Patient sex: M
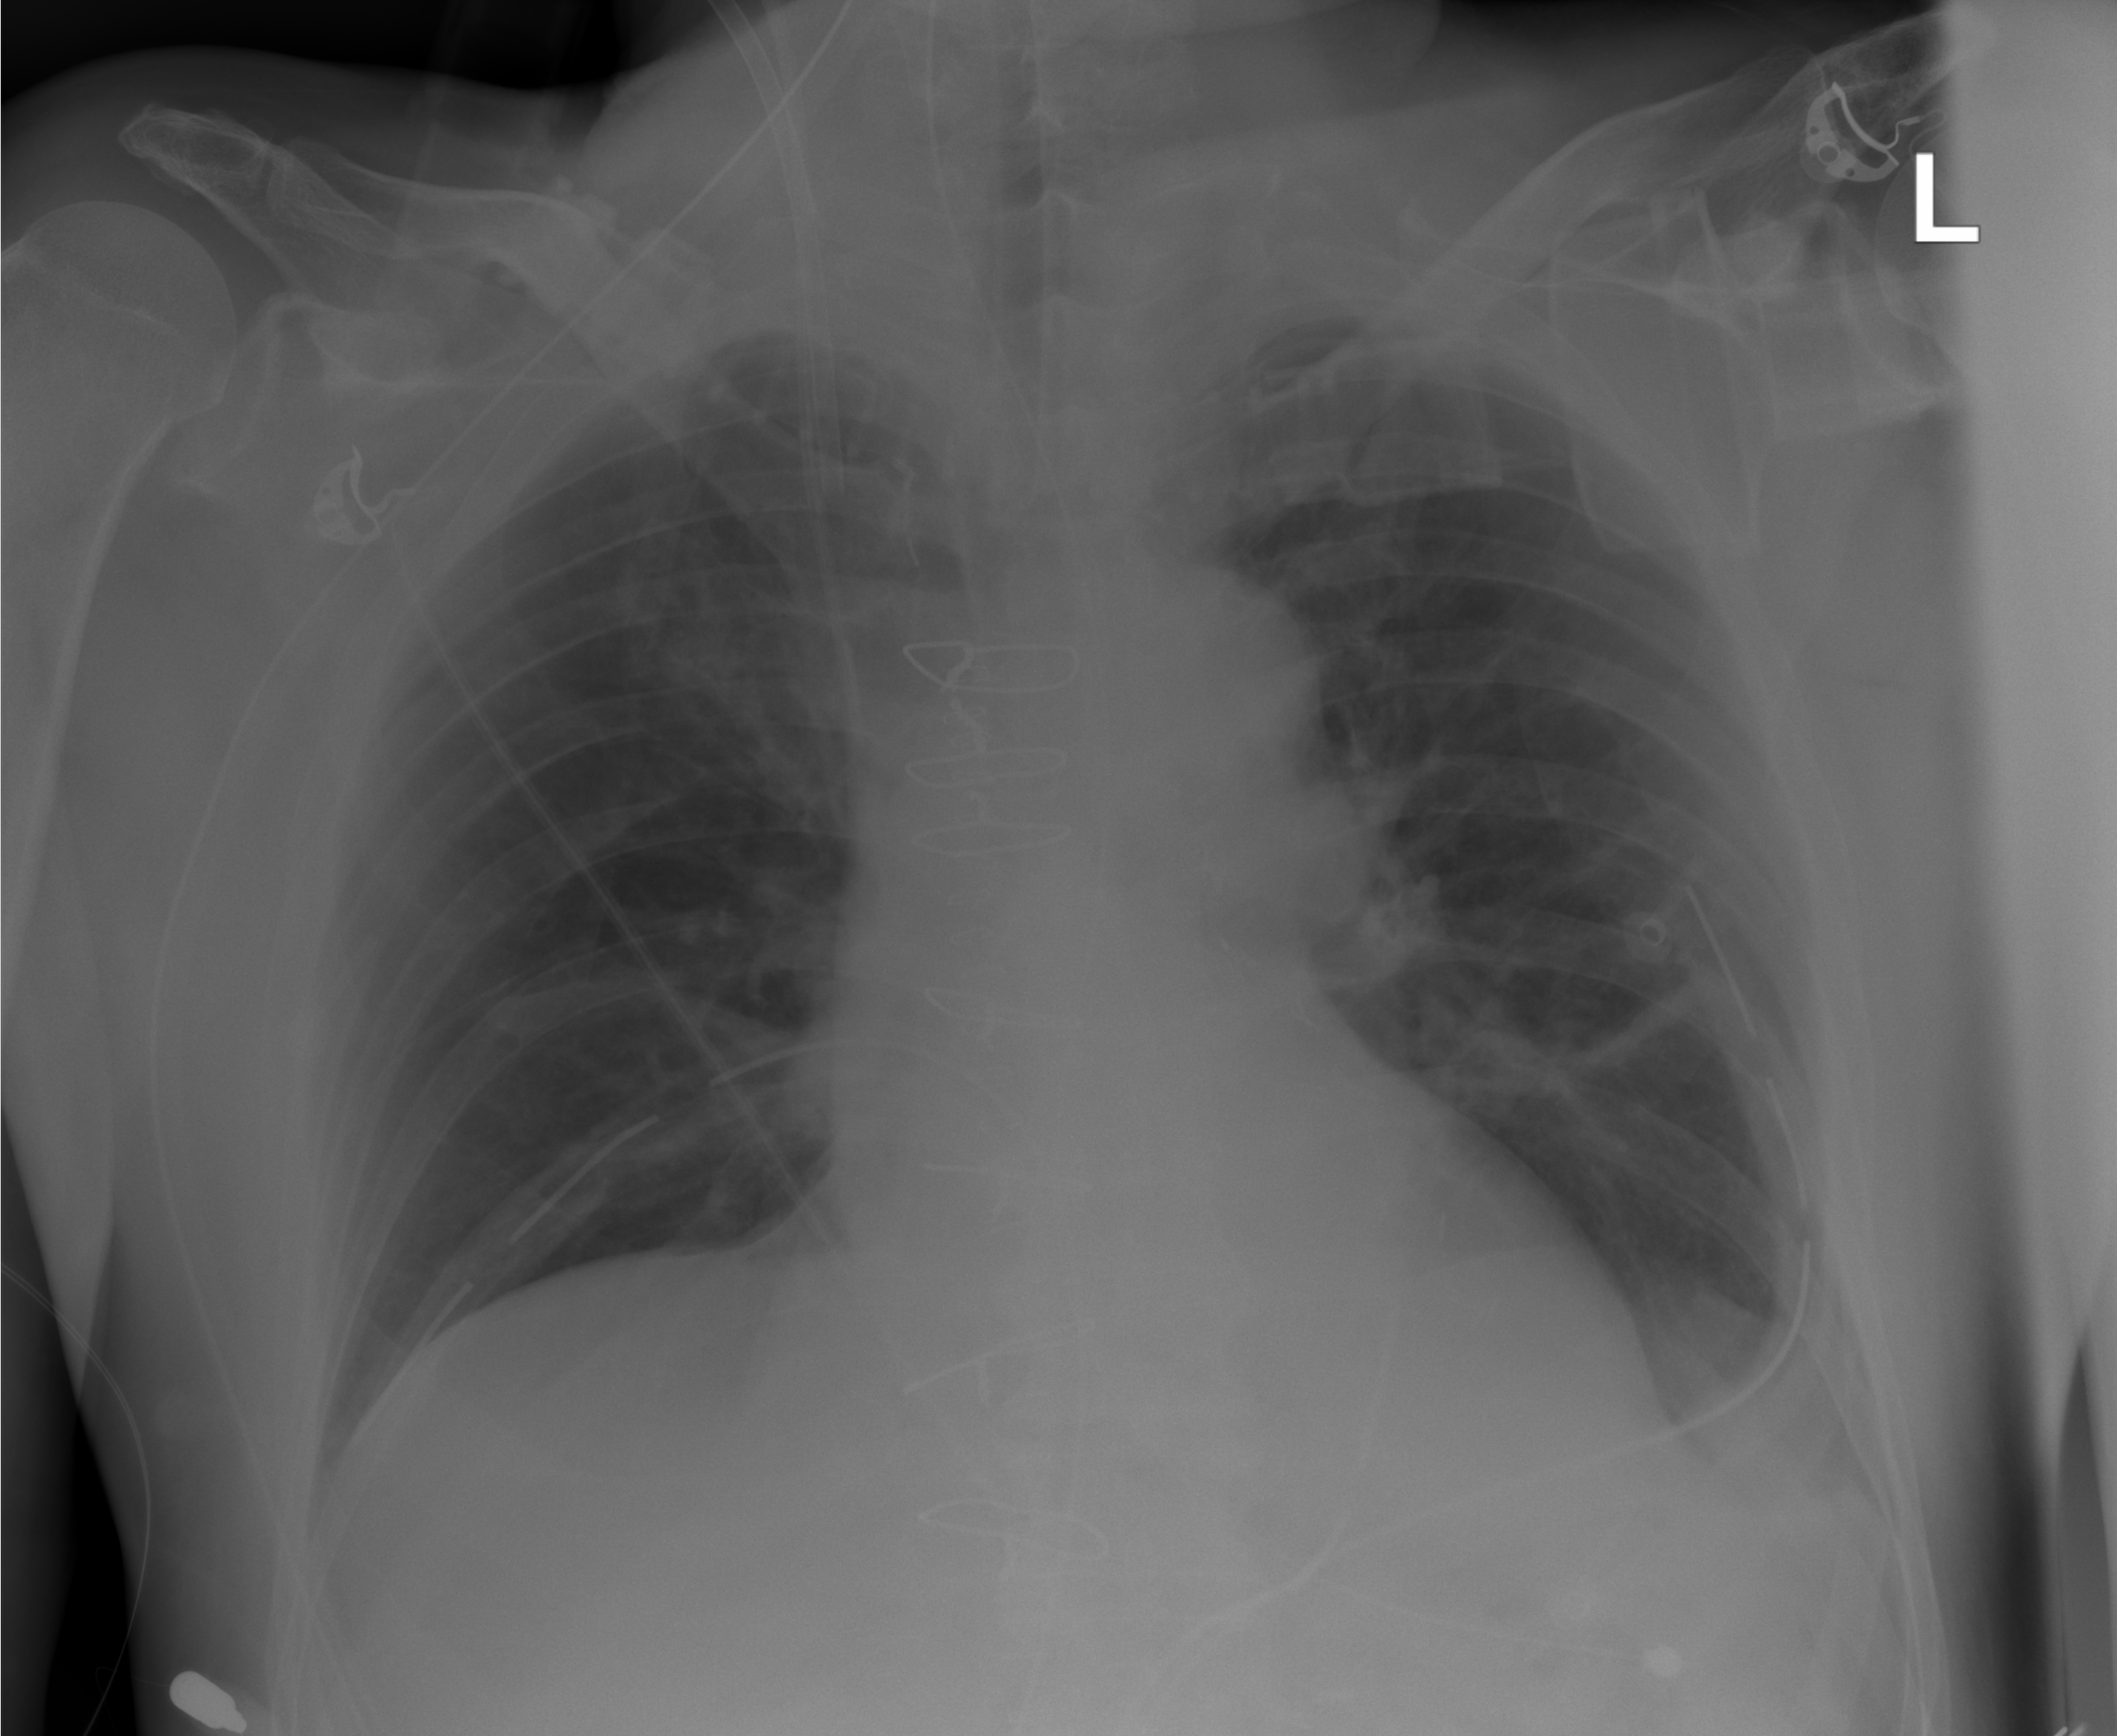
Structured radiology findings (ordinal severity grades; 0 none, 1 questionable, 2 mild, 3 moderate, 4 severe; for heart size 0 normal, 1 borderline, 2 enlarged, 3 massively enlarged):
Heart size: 0
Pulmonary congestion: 0
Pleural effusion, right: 0
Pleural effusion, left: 1
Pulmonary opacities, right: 0
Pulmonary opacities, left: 0
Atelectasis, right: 0
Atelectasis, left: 1